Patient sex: F
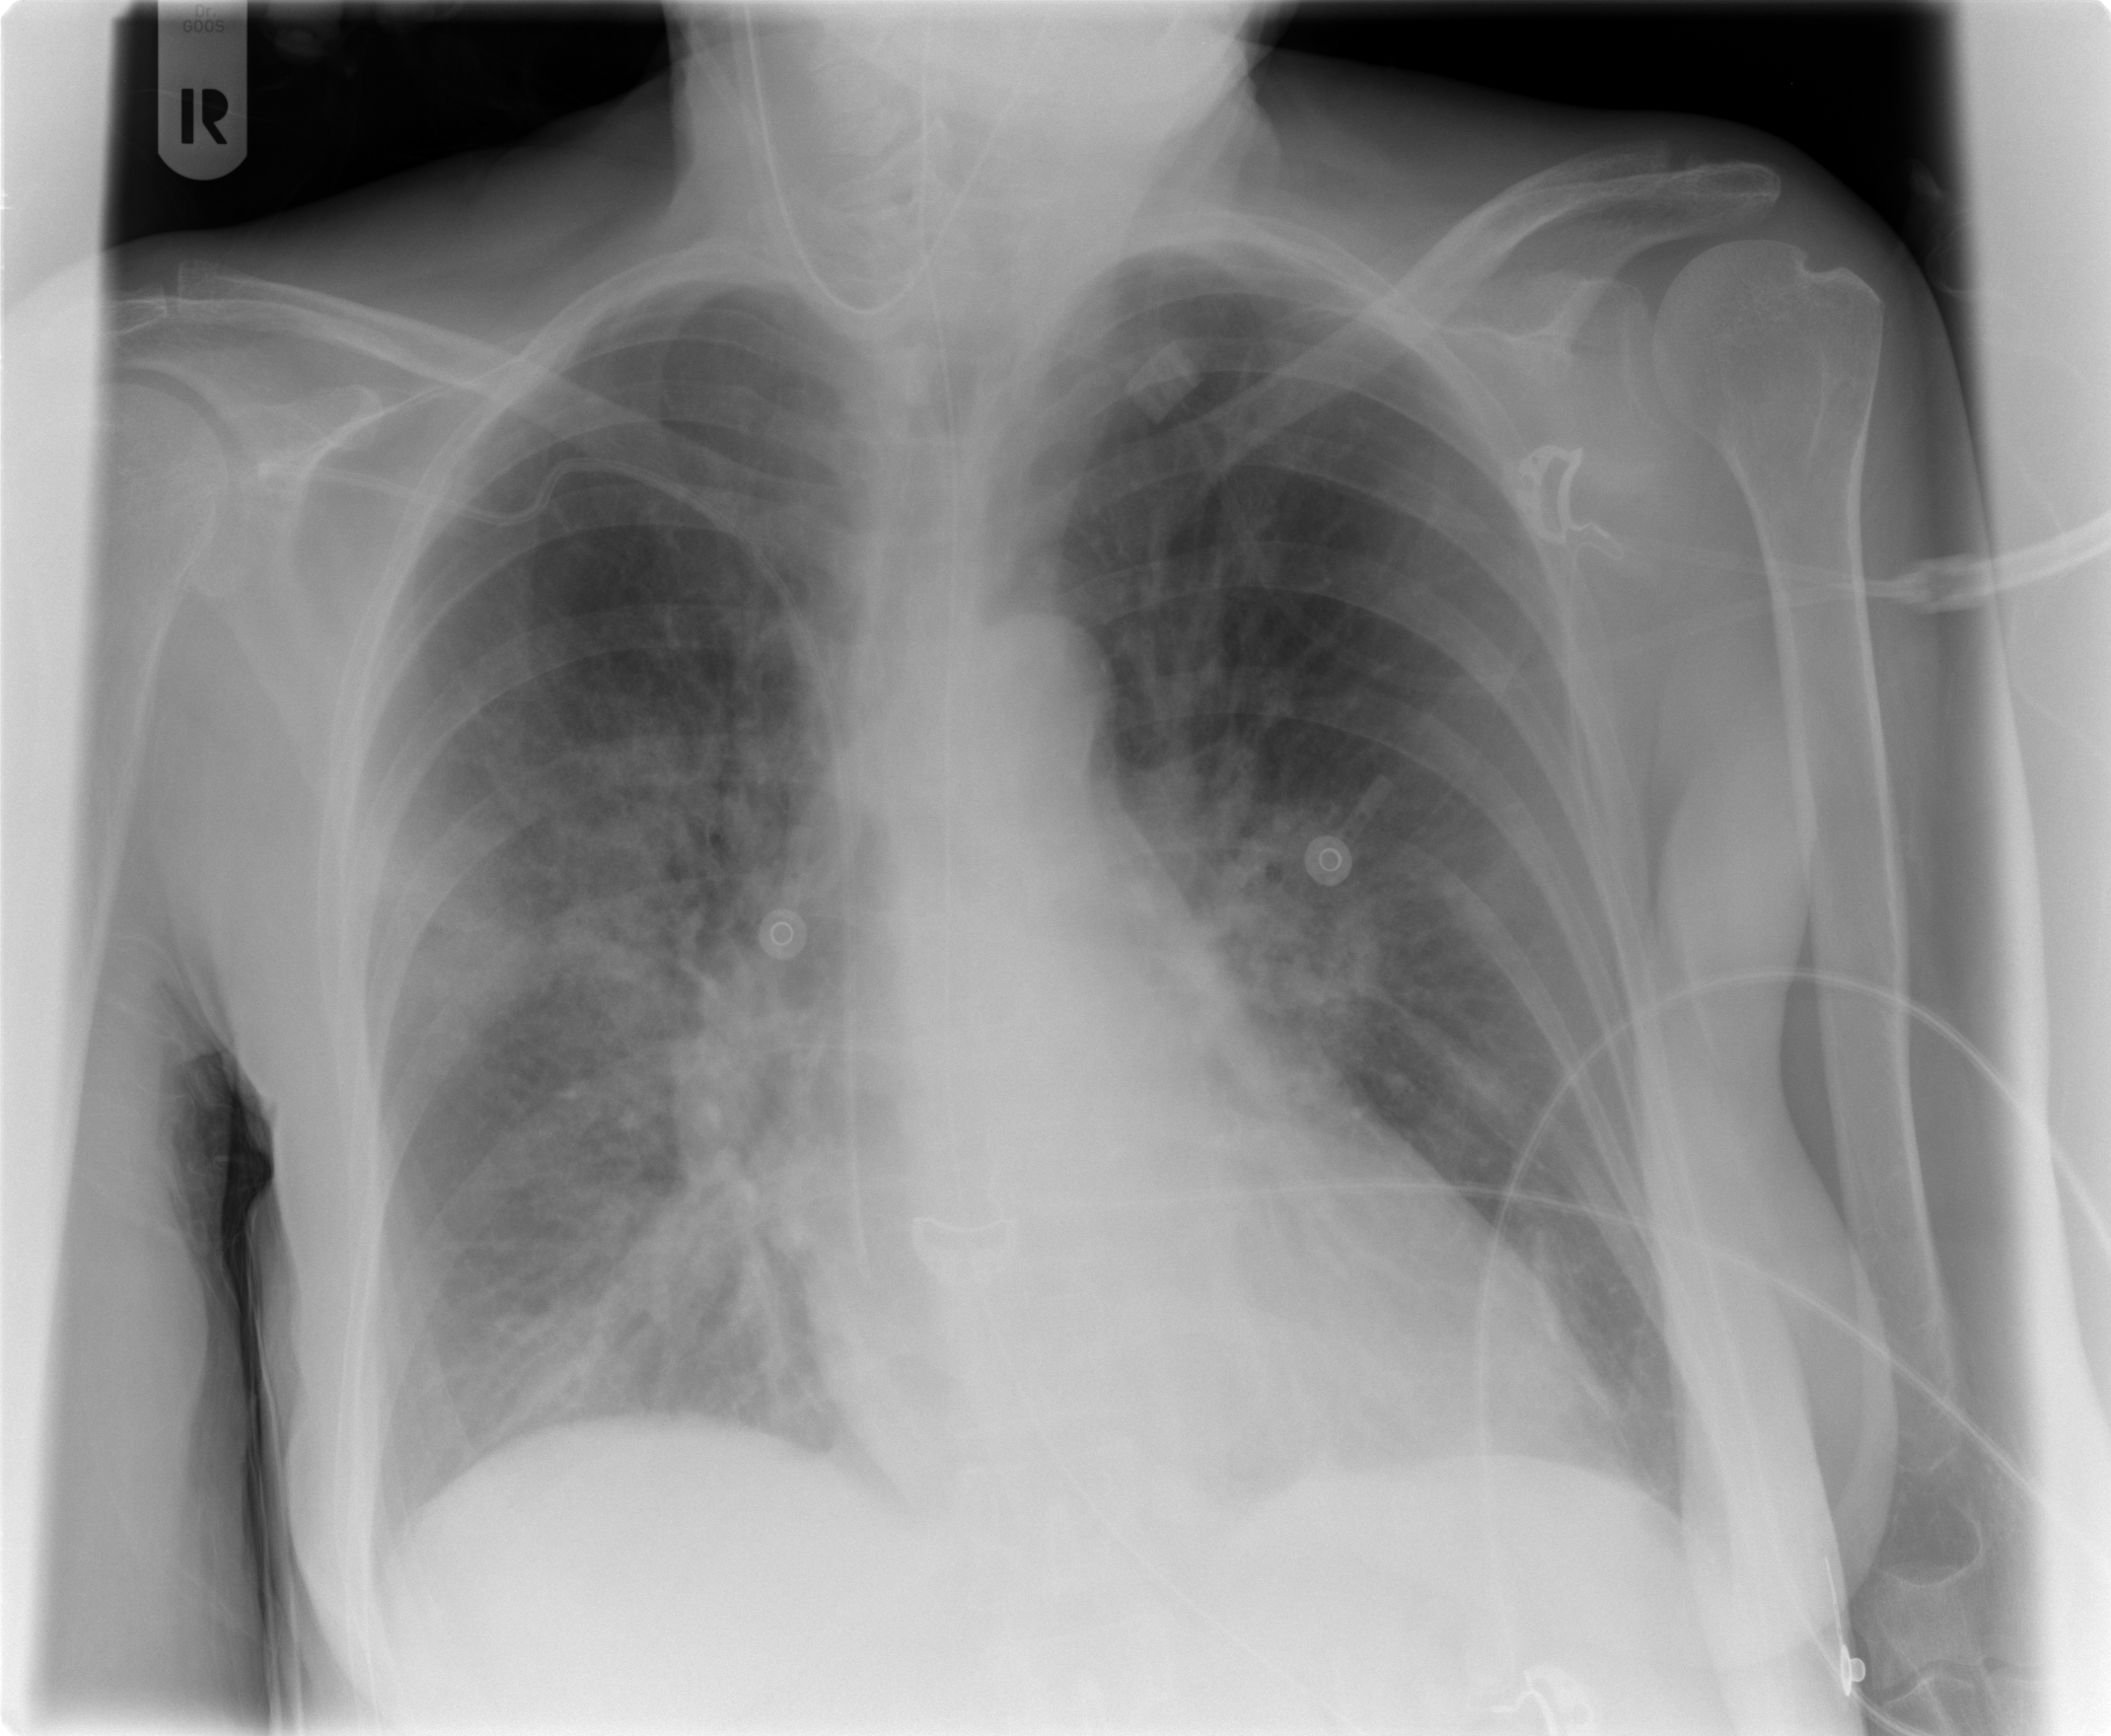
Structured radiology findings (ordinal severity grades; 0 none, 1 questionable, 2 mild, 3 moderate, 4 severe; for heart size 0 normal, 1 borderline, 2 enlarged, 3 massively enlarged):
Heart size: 2
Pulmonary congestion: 2
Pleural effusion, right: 0
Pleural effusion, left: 0
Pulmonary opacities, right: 2
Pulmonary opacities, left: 0
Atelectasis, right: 0
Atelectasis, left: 0